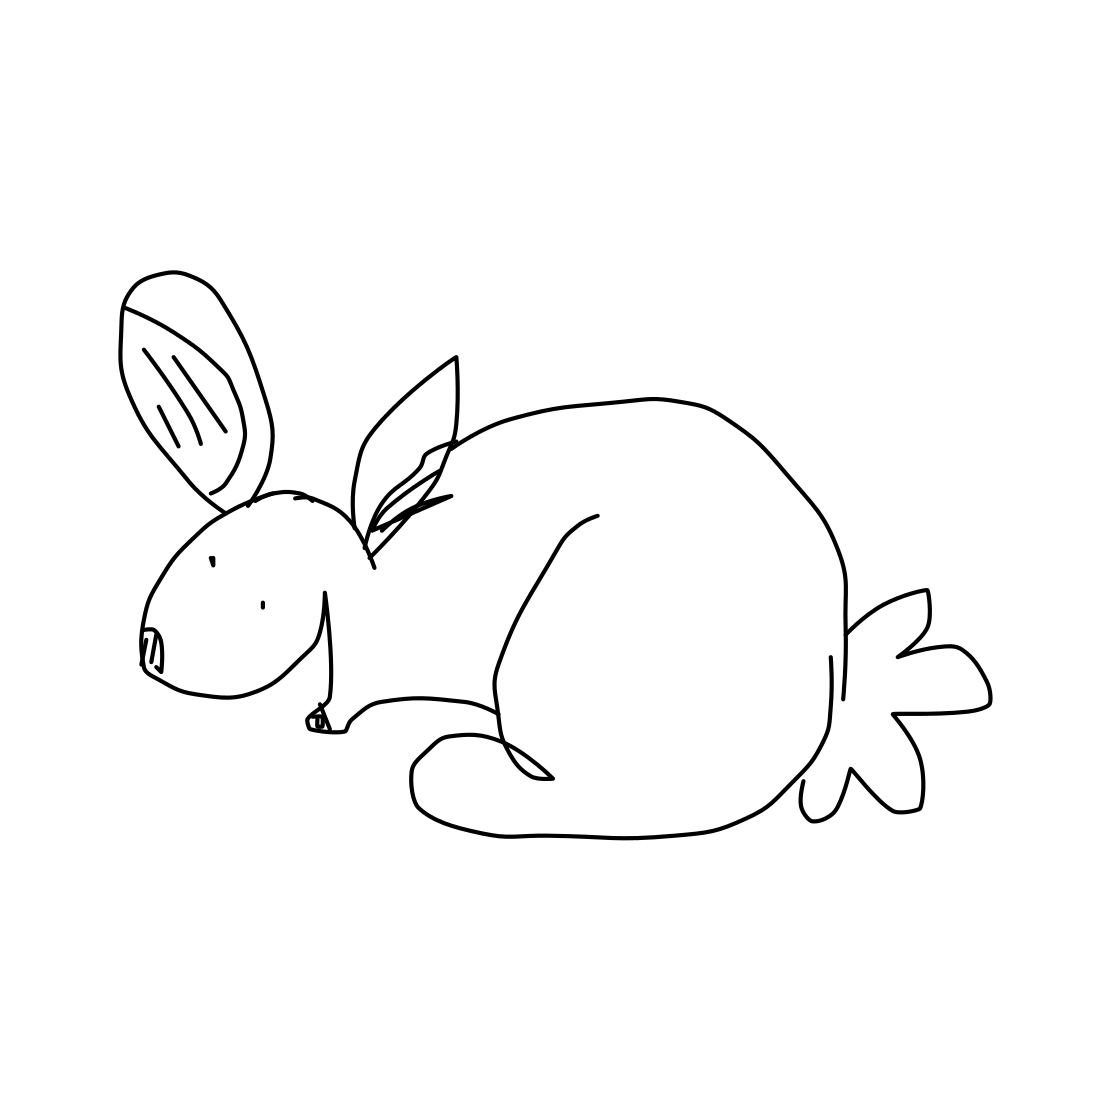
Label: rabbit